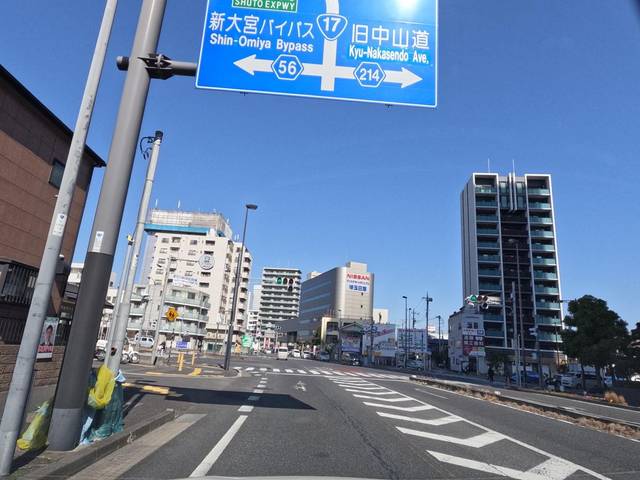
Region: Japan
Coordinates: 35.898, 139.626